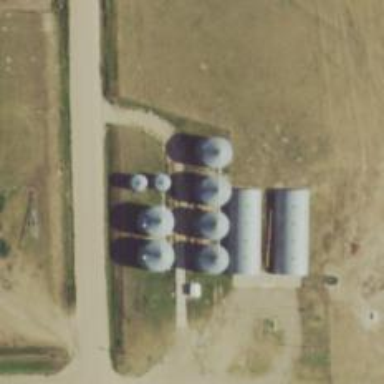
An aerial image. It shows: Silo.